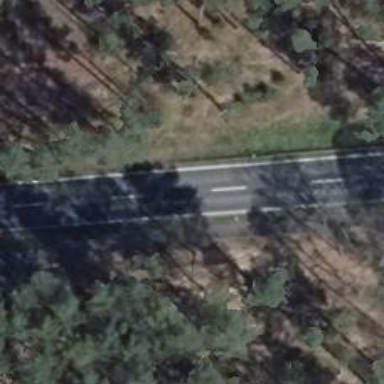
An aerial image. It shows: Secondary road with asphalt surface.